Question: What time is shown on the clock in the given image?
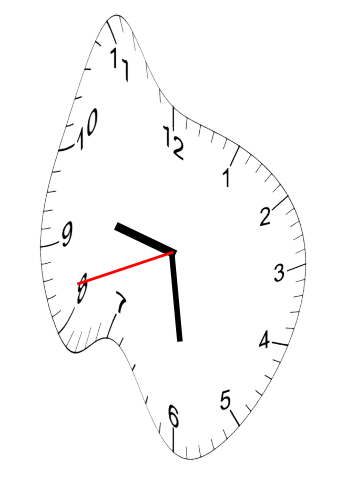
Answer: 09:28:42